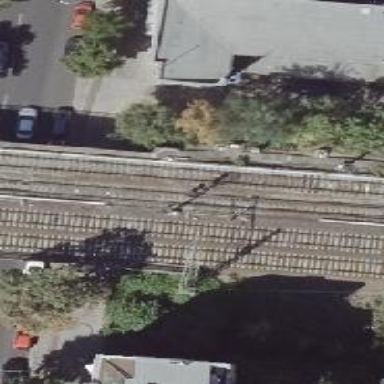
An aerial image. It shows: Railway milestone with catenary mast.